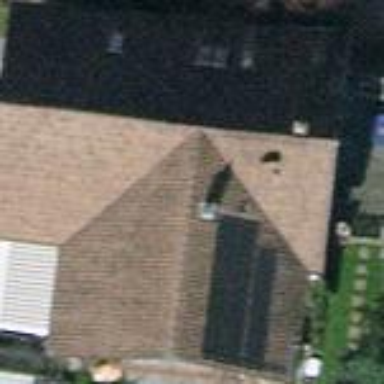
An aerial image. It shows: Detached building with tile roof.